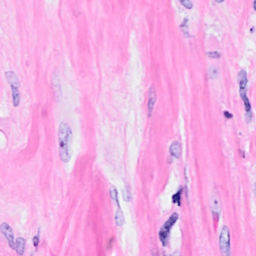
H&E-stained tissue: Breast